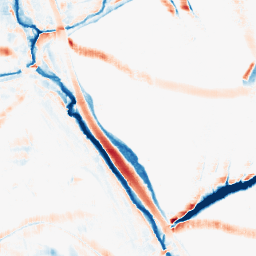
Category: morphological
Decomposition family: morphological_square
Decomposition parameters: operation: average
size: 15
Upsampling method: sinc_hamming
Upsampling parameters: scale: 8
kernel_size: 16
Upsampling scale: 8